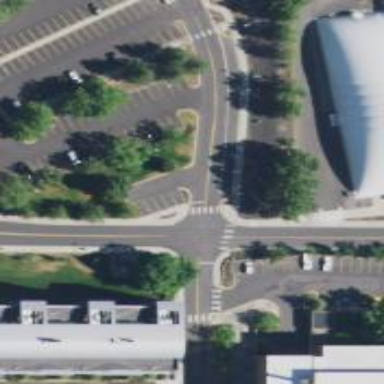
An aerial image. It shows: Marked crossing on the road.